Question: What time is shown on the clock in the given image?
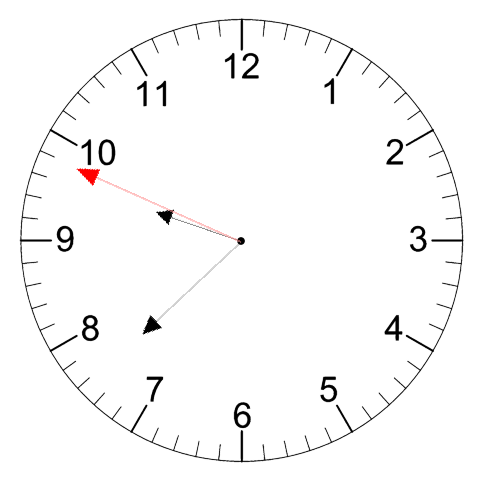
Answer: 09:37:49